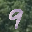
Label: 9